Aerial crown-view tile of a tropical tree (Barro Colorado Island, Panama), acquired 20241014:
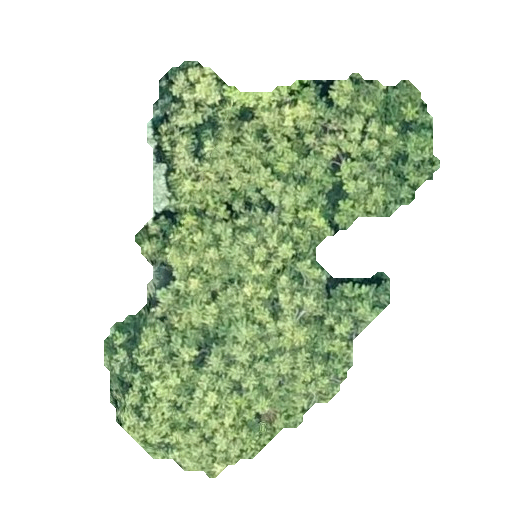
Species: Spondias mombin
GBIF accepted scientific name: Spondias mombin
Crown area: 134.694 m²